Question: I'm new to linq. I'm using linq to <URL>.
All my objects are being filled correctly using my linq except for one small thing. Below you can see that for "SAR" "Flight Direction" (rows 15,16) I should have a value for and a value for . But what .
# Here are my DB results:

# Here is my LINQ:
'''
using (NpgsqlDataReader reader = command.ExecuteReader())
{
if (reader.HasRows)
{
var groups = reader.Cast<System.Data.Common.DbDataRecord>()
.GroupBy(dr => new { ID = (int)dr["id"], AttID = (int)dr["AttId"] })
.GroupBy(g => g.Key.ID);
typeDataList = (
from typeGroup in groups
let typeRow = typeGroup.First().First()
select new TypeData()
{
ID = (int) typeRow["id"],
Type = (string) typeRow["type"],
Attributes =
(
from attGroup in typeGroup
let attRow = attGroup.First()
select new TypeDataAttribute()
{
ID = (int)attRow["AttId"],
Label = (string)attRow["label"],
PossibleValues =
(
from row in attGroup
where !DBNull.Value.Equals(attRow["AttValueId"])
select new TypeDataAttributeValue() { ID = (int)attRow["AttValueId"], Value = (string)attRow["value"] }
).ToArray()
}
).ToArray()
}
);
}
}
'''
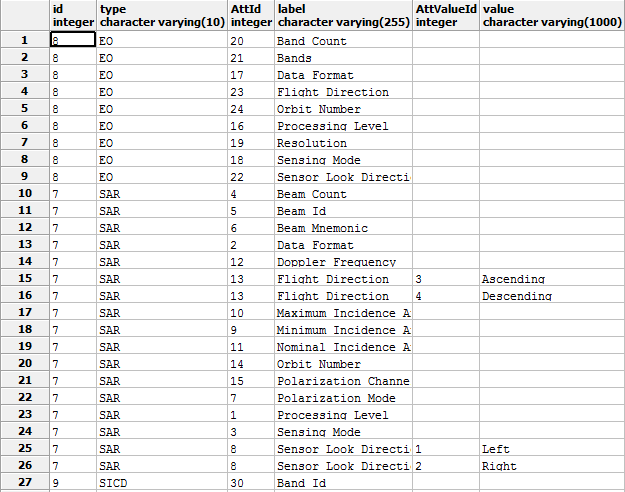
Answer: You are taking 'Value' from 'attRow', you should take it from 'row'.